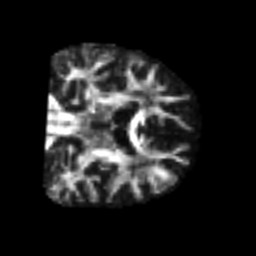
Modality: FA
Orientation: coronal
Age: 66
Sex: male
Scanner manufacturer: siemens
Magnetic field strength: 3 T
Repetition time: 4.999 s
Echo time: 0.07946 s